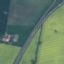
Land use / land cover: Highway